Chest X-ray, AP view. Patient: 20 years old, sex M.
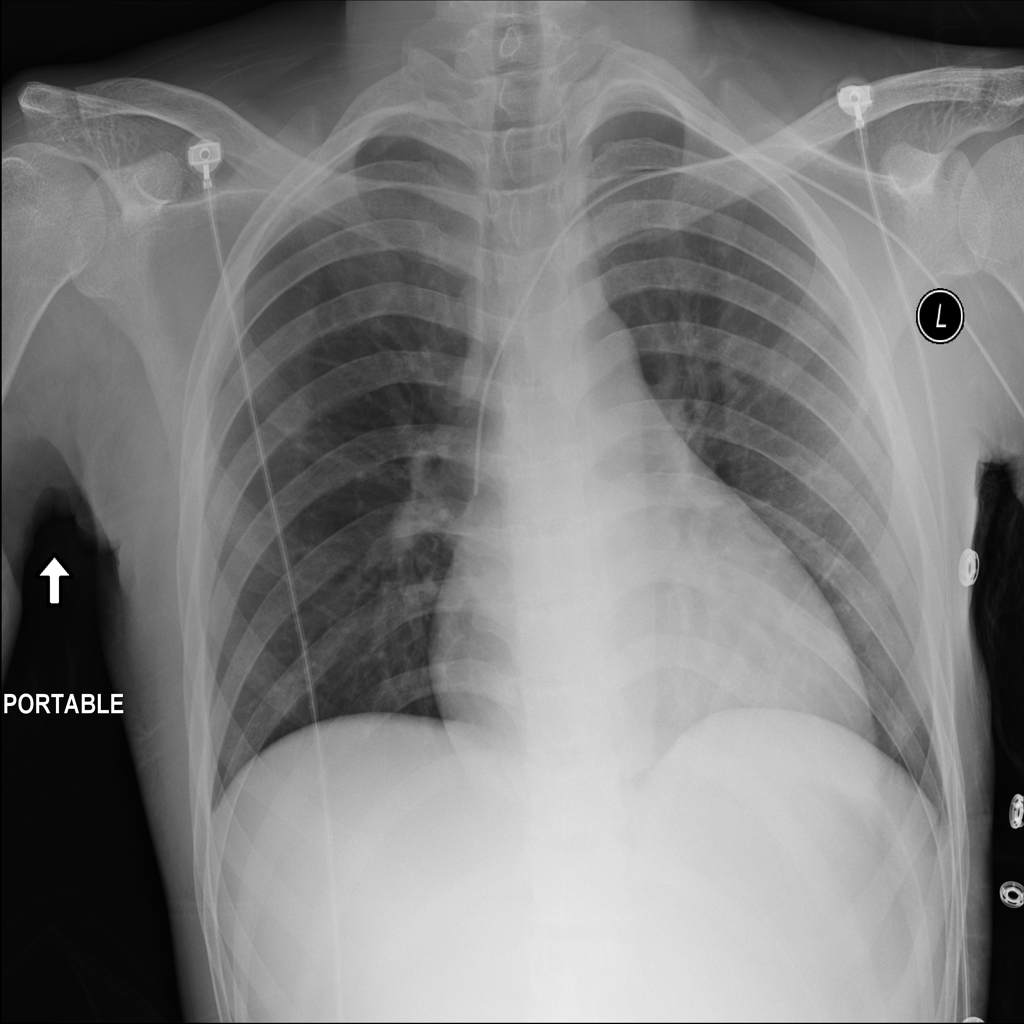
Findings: No Finding